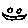
Label: smiley face